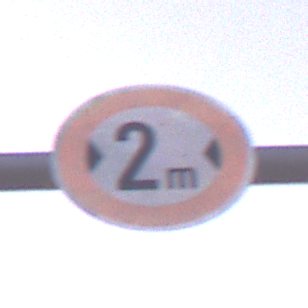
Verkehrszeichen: TatsaechlicheBreite2
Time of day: Dawn
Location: Outdoor (RoadRail)
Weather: Clear
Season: NotSpecified
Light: Natural